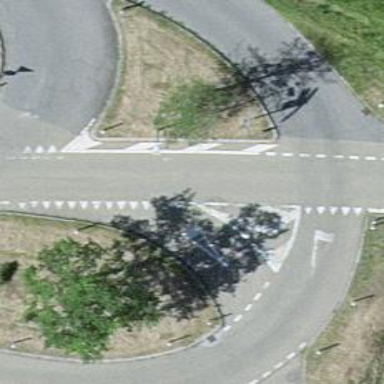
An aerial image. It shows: Road with "give way" sign.